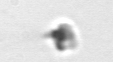
Label: detritus